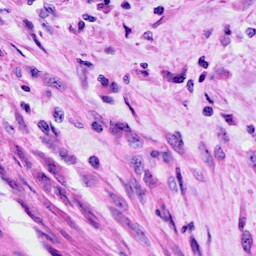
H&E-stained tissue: Cervix